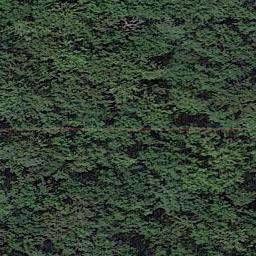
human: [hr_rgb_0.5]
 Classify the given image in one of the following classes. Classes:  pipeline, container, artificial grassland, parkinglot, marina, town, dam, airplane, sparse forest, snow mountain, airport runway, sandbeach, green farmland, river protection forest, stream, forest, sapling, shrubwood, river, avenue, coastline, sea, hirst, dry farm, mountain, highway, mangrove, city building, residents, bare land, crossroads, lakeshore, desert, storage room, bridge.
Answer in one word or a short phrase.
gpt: forest